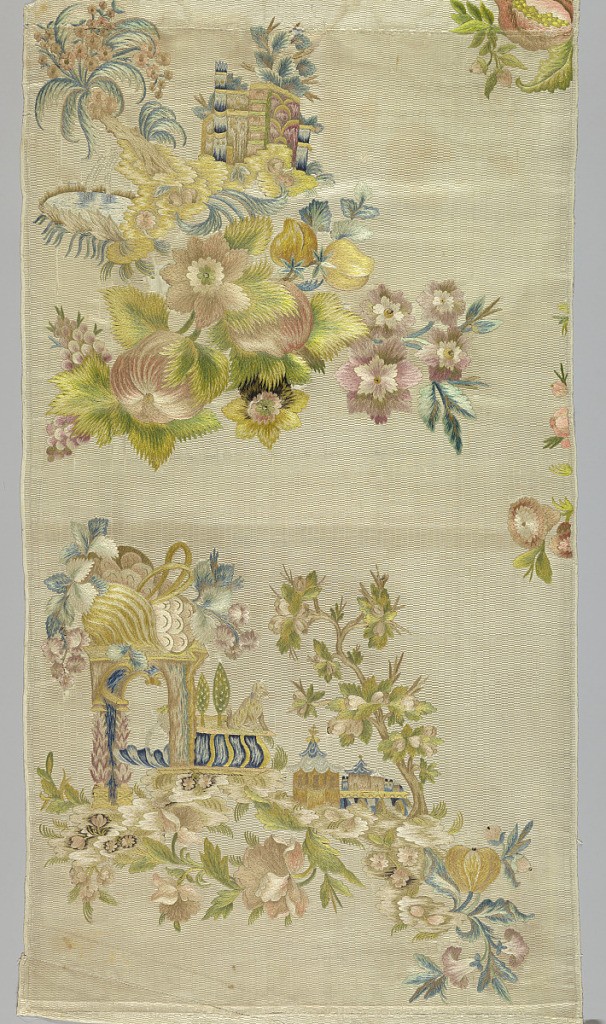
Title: Textile
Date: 18th century
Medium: silk on silk Technique: stem and satin stitch embroidery on plain weave faced with floats of a supplementary warp (full width)
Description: Panel of white silk, embroidered in silks in shades of rose, green, yellow, violet, blue, tan. Design, only part of which is present, shows an arch, crowned with flowers, fruit. to right a dog; below, right, buildings, branch of flowers. Rocky knoll with spring.